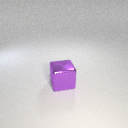
large purple metal cube